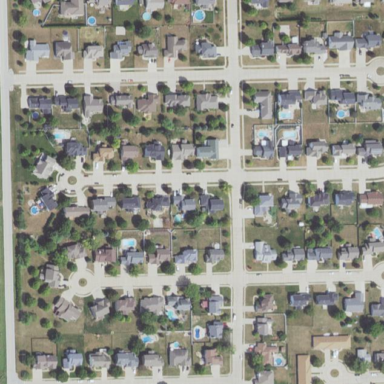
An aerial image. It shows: Residential area within neighborhood.